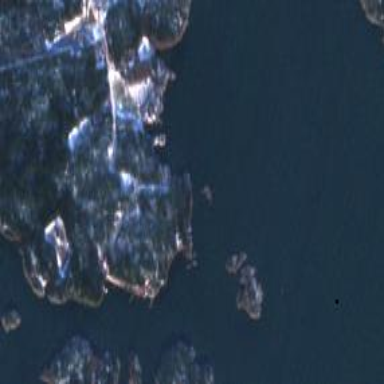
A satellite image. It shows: Picturesque coastline scene.